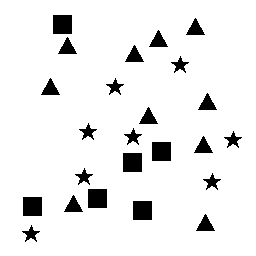
Squares: 6
Triangles: 10
Stars: 8
Total shapes: 24